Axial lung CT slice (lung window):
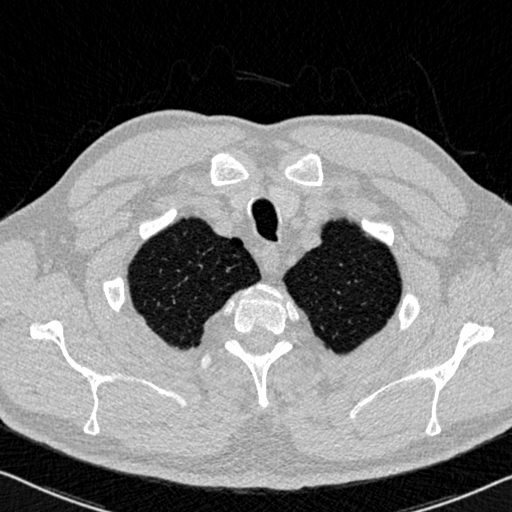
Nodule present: no